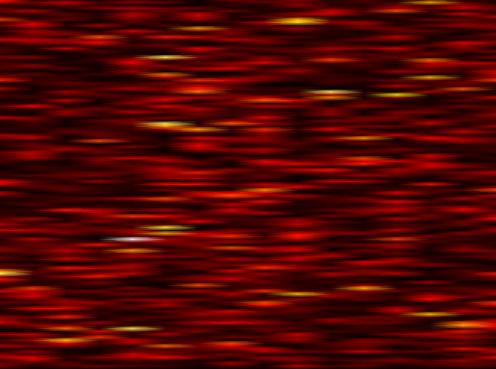
Label: FOFDM